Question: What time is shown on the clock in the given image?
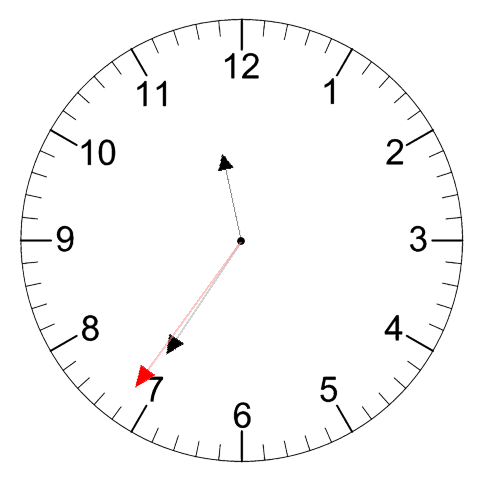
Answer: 11:35:36